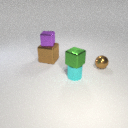
large brown metal cube behind small cyan metal cylinder